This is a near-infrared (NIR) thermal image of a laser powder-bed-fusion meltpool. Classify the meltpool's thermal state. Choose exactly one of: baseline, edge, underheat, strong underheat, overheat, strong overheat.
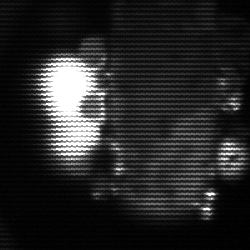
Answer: strong underheat